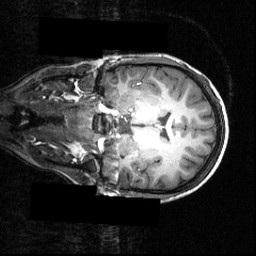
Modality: T1w
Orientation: coronal
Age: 16
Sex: female
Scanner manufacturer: siemens
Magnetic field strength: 3.951 T
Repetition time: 1.5 s
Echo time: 0.00335 s